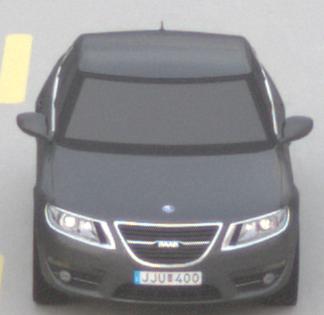
Make: Saab
Model: 5-Sep
Detailed model: 9-5 1.6T
Model produced from: 2010/06
Model produced until: 2011/12
Doors: 4
Color: gray
Road condition: dry road
Daytime: sunrise or sunset
Contrast: low contrast